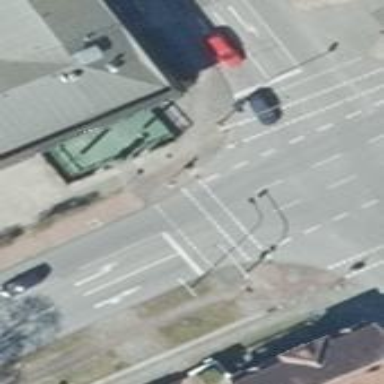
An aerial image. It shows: Road with traffic signals at crossing.